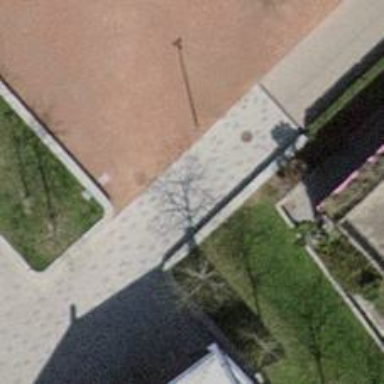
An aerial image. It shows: Paved pedestrian road.